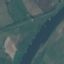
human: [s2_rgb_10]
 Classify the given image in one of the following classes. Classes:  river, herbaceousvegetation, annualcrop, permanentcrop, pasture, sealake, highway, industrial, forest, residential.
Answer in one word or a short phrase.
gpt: River